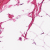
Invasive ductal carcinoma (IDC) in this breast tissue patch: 0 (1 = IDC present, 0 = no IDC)